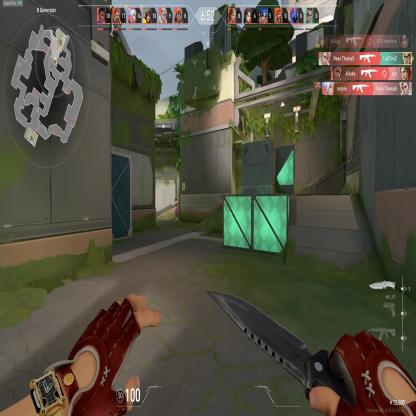
Label: enemy